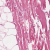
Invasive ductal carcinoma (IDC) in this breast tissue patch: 0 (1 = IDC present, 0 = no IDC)